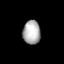
Tissue: lung
Cell type: Epithelial cells
Senescence score: 0.169
Nuclear area (px): 405
Mean DAPI intensity: 176.427